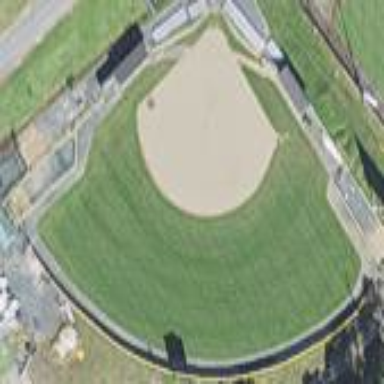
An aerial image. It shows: Softball pitch for leisure sports.